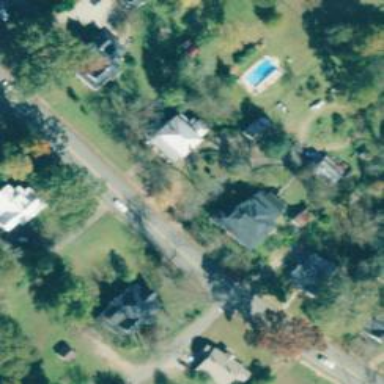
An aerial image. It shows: Driveway.